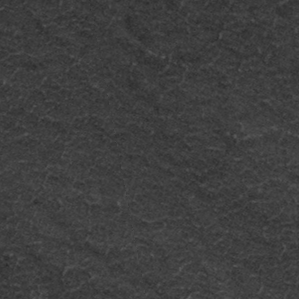
Label: frost